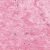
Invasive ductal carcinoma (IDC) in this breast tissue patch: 0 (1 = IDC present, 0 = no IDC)